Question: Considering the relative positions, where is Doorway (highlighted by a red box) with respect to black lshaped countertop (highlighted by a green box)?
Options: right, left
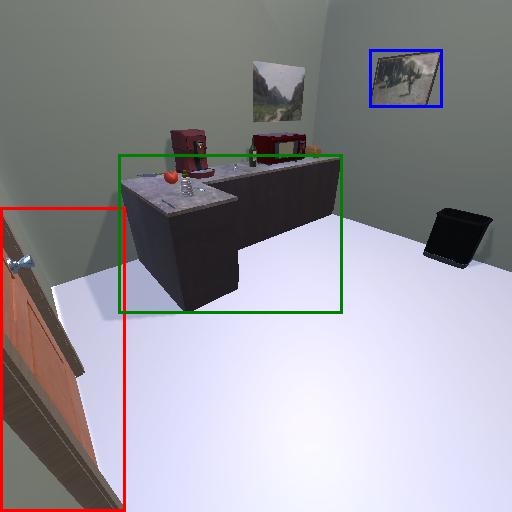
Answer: right